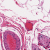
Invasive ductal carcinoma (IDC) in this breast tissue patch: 0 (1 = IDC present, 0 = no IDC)